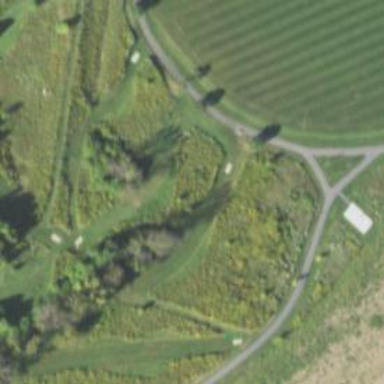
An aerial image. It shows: Disc golf hole.